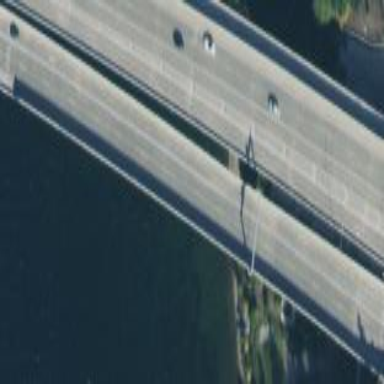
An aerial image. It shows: Viaduct bridge created by man.